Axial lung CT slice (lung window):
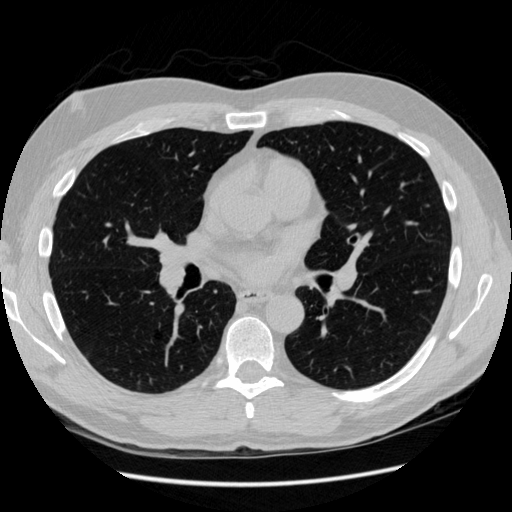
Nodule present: no